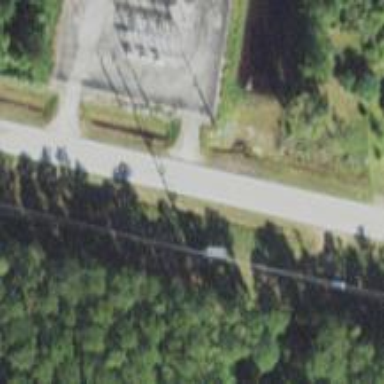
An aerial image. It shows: Power pole.